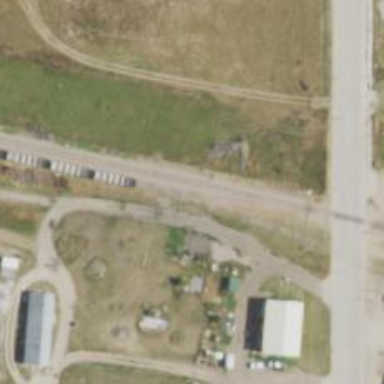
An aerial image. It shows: Railway siding with rails.